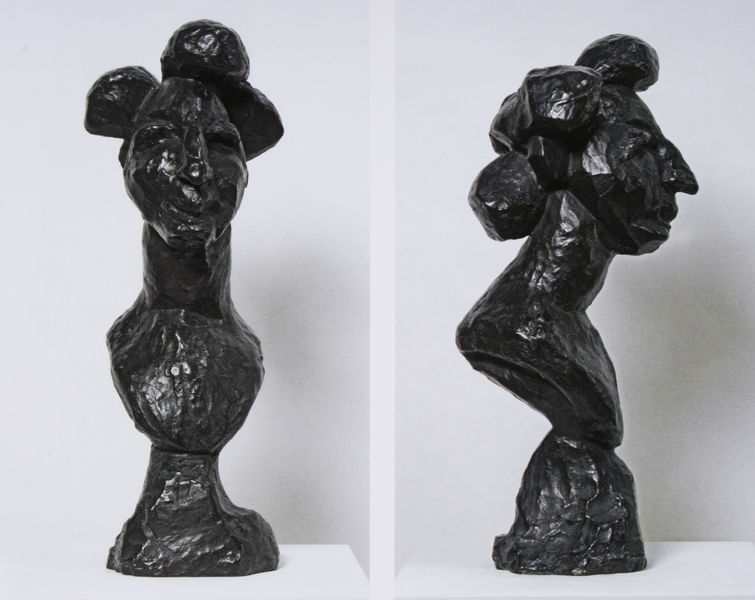
Titel: Jeannette IV
Künstler: Henri Matisse
Standort: Riehen/Basel
Institution: Fondation Beyeler
Schlagwörter: dunkel, schatten, weiß, frauen, frau, frisur, grau, haar, hell, licht, nase, profil, schwarz, augen, böse, gesicht, sockel, hals, portrait, porträt, haare, frontal, locken, lächeln, seitlich, wangen, zwei, spitz, büste, glanz, seitenansicht, bronze, plastik, lächelnd, foto, lachen, hässlich, gut, picasso, guss, bronzeguss, ansichten, unfreundlich, griesgrämig, verbittert